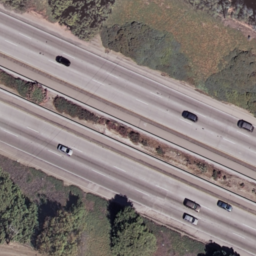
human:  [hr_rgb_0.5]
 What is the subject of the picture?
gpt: freeway